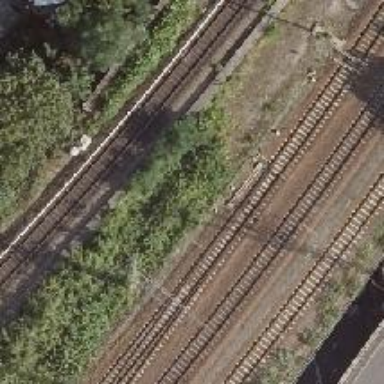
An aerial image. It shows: Bridge over railway with electrified contact lines.